Current action and preconditions to check: trajectory_clear

Your task: For each precondition in the list above, predict whether it will hold at this action.

Consider the current scene as observed from the mobile robot's camera, and analyze the predicted future states of all dynamic agents (e.g., people, animals, vehicles, or any moving entities) within the NEXT SECOND.

IMPORTANT: Only answer "very likely" if you are absolutely certain—based on strong, clear evidence—that a dynamic agent will violate the precondition in the predicted future state. Do NOT answer "very likely" for unlikely, ambiguous, or low-probability risks.

Ask yourself for each precondition: Is there a high probability, with clear and convincing evidence, that the predicted future states of any dynamic agent will interfere with the predicted future state of the currently executing action within the NEXT SECOND, causing that precondition to fail?

Assess the risk level based on these predictions. Use "likely" or "very likely" if motions create a clear risk of interference.

Use "neutral" or "improbable" if agents are nearby but their predicted paths are clearly diverging or non-conflicting.

Failure Risk Categories: "very improbable", "improbable", "neutral", "likely", "very likely"

Answer Format: Output ONLY the probability_of_failure value from these categories: "very improbable", "improbable", "neutral", "likely", "very likely"

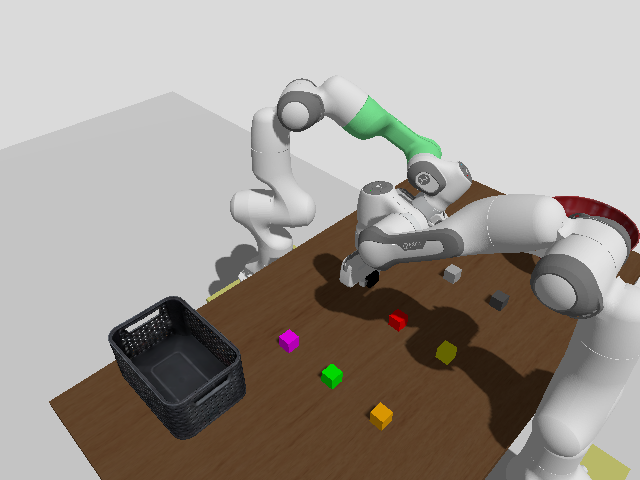

Answer: very improbable